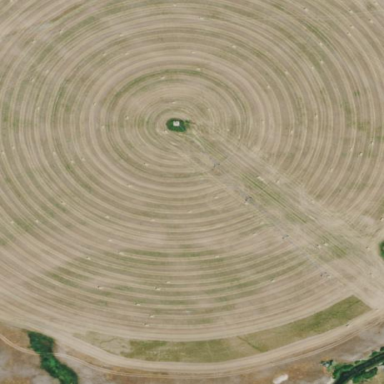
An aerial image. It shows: Farmland with pivot irrigation system.